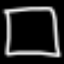
Label: square